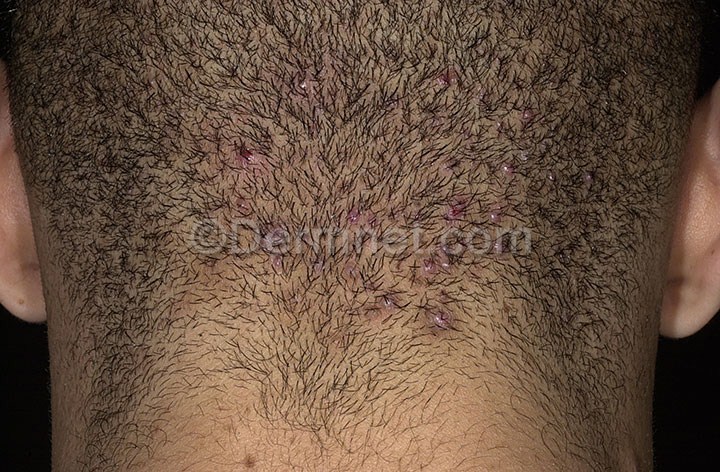
Disease: Hair Loss Photos Alopecia and other Hair Diseases